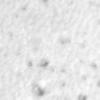
Label: no_change